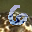
Label: 6